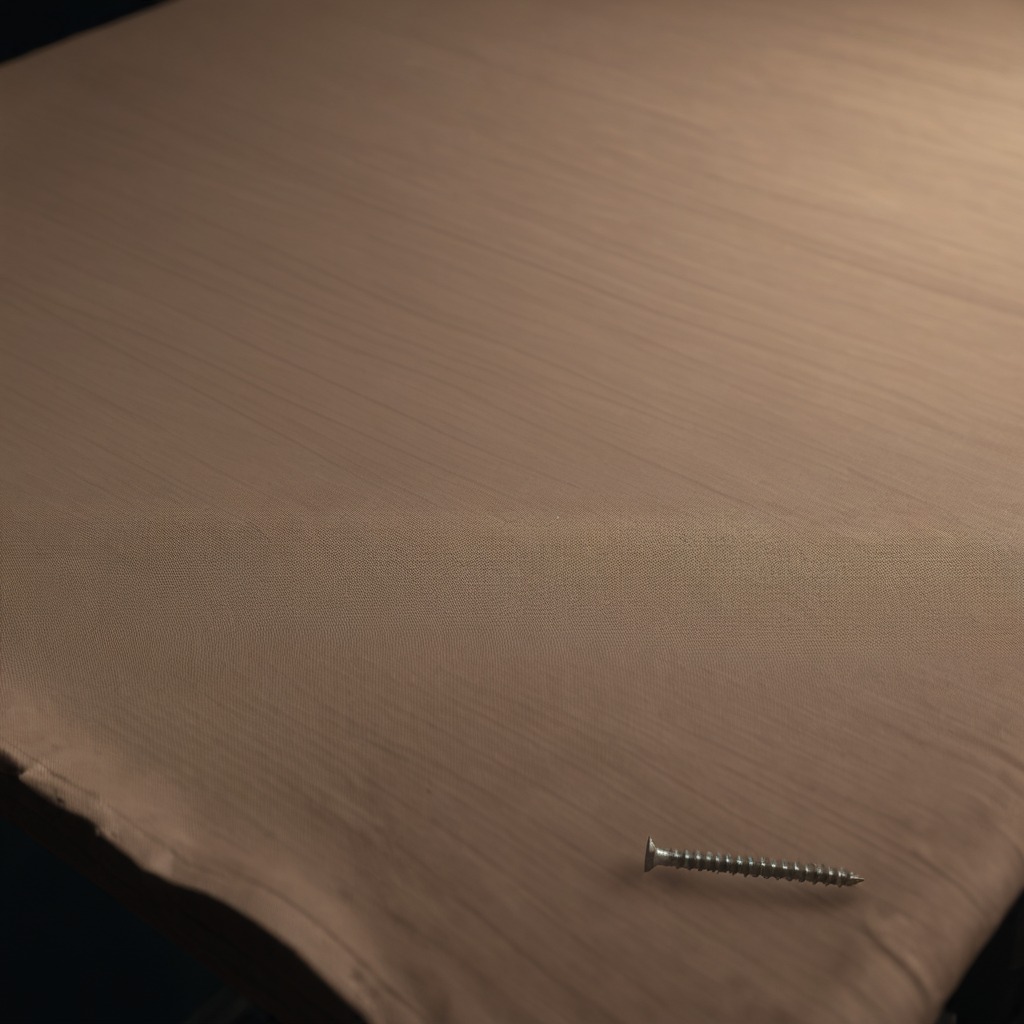
A metal screw lies on a wooden table.